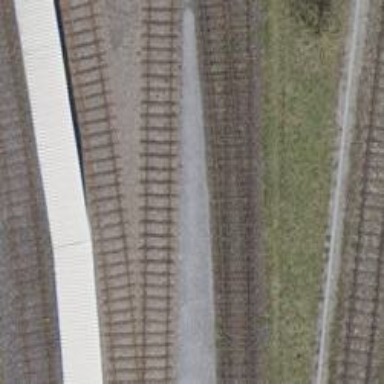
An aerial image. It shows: Siding railway track with one rail.